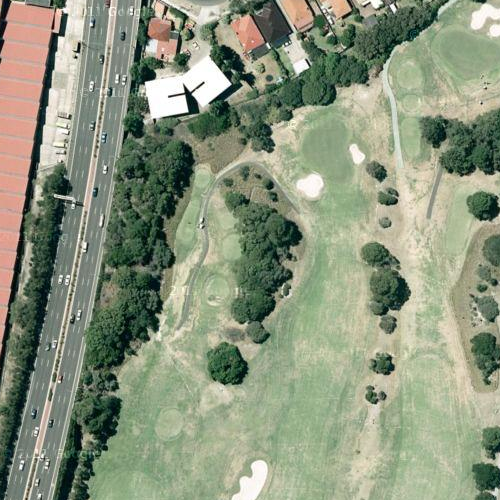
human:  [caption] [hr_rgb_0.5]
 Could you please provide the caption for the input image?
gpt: Some curved paths and green bushes are on the meadow .

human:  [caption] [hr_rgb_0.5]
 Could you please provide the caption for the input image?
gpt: A big meadow with some green bushes and white bunkers on it .

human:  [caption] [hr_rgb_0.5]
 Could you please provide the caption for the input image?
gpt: Some green bushes and white bunkers on the meadow .

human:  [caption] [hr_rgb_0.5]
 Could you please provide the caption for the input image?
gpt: There are some white bunkers and green bushes on the meadow with some curved paths passed by .

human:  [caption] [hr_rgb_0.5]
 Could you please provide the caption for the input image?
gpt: A big meadow with some green bushes and white bunkers on it while some curved paths passed by .